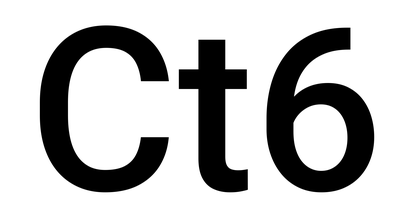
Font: Roboto_Medium